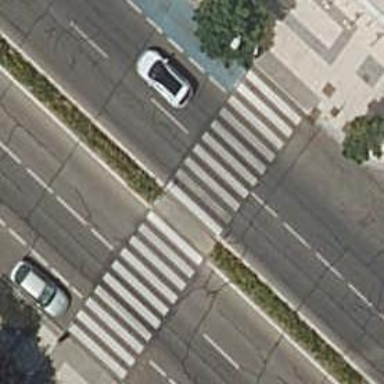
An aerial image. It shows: Uncontrolled zebra crossing on the road.